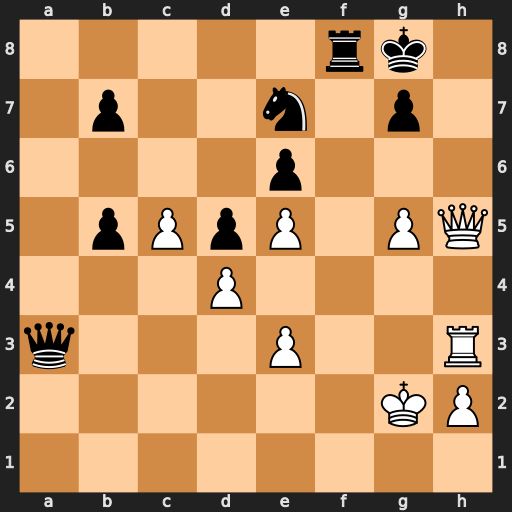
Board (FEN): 5rk1/1p2n1p1/4p3/1pPpP1PQ/3P4/q3P2R/6KP/8
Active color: w
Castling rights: -
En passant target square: -
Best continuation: Qh8+ Kf7 Rf3+ Nf5 Rxf5+ exf5 e6+ Kg6 Qxf8